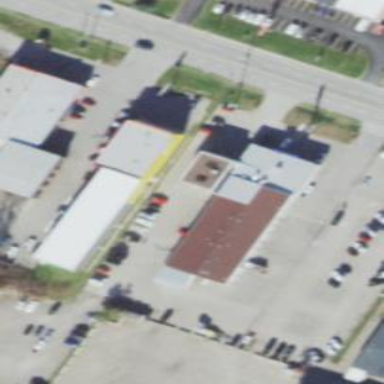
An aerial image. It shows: Retail building with car shop.